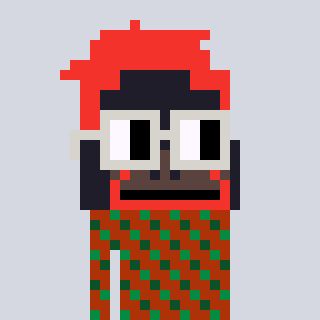
a pixel art character with square light gray glasses, a orangutan-shaped head and a hotbrown-colored body on a cool background